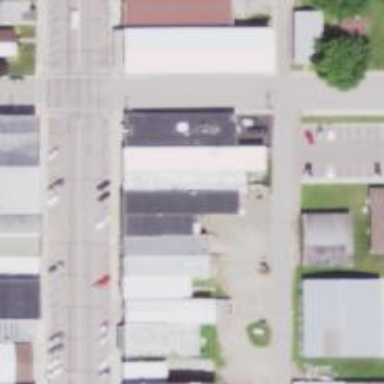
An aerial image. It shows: Post office.